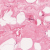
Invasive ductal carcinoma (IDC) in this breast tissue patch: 0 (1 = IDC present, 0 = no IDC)